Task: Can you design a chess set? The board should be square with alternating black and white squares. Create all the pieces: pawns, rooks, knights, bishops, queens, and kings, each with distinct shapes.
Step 4000:
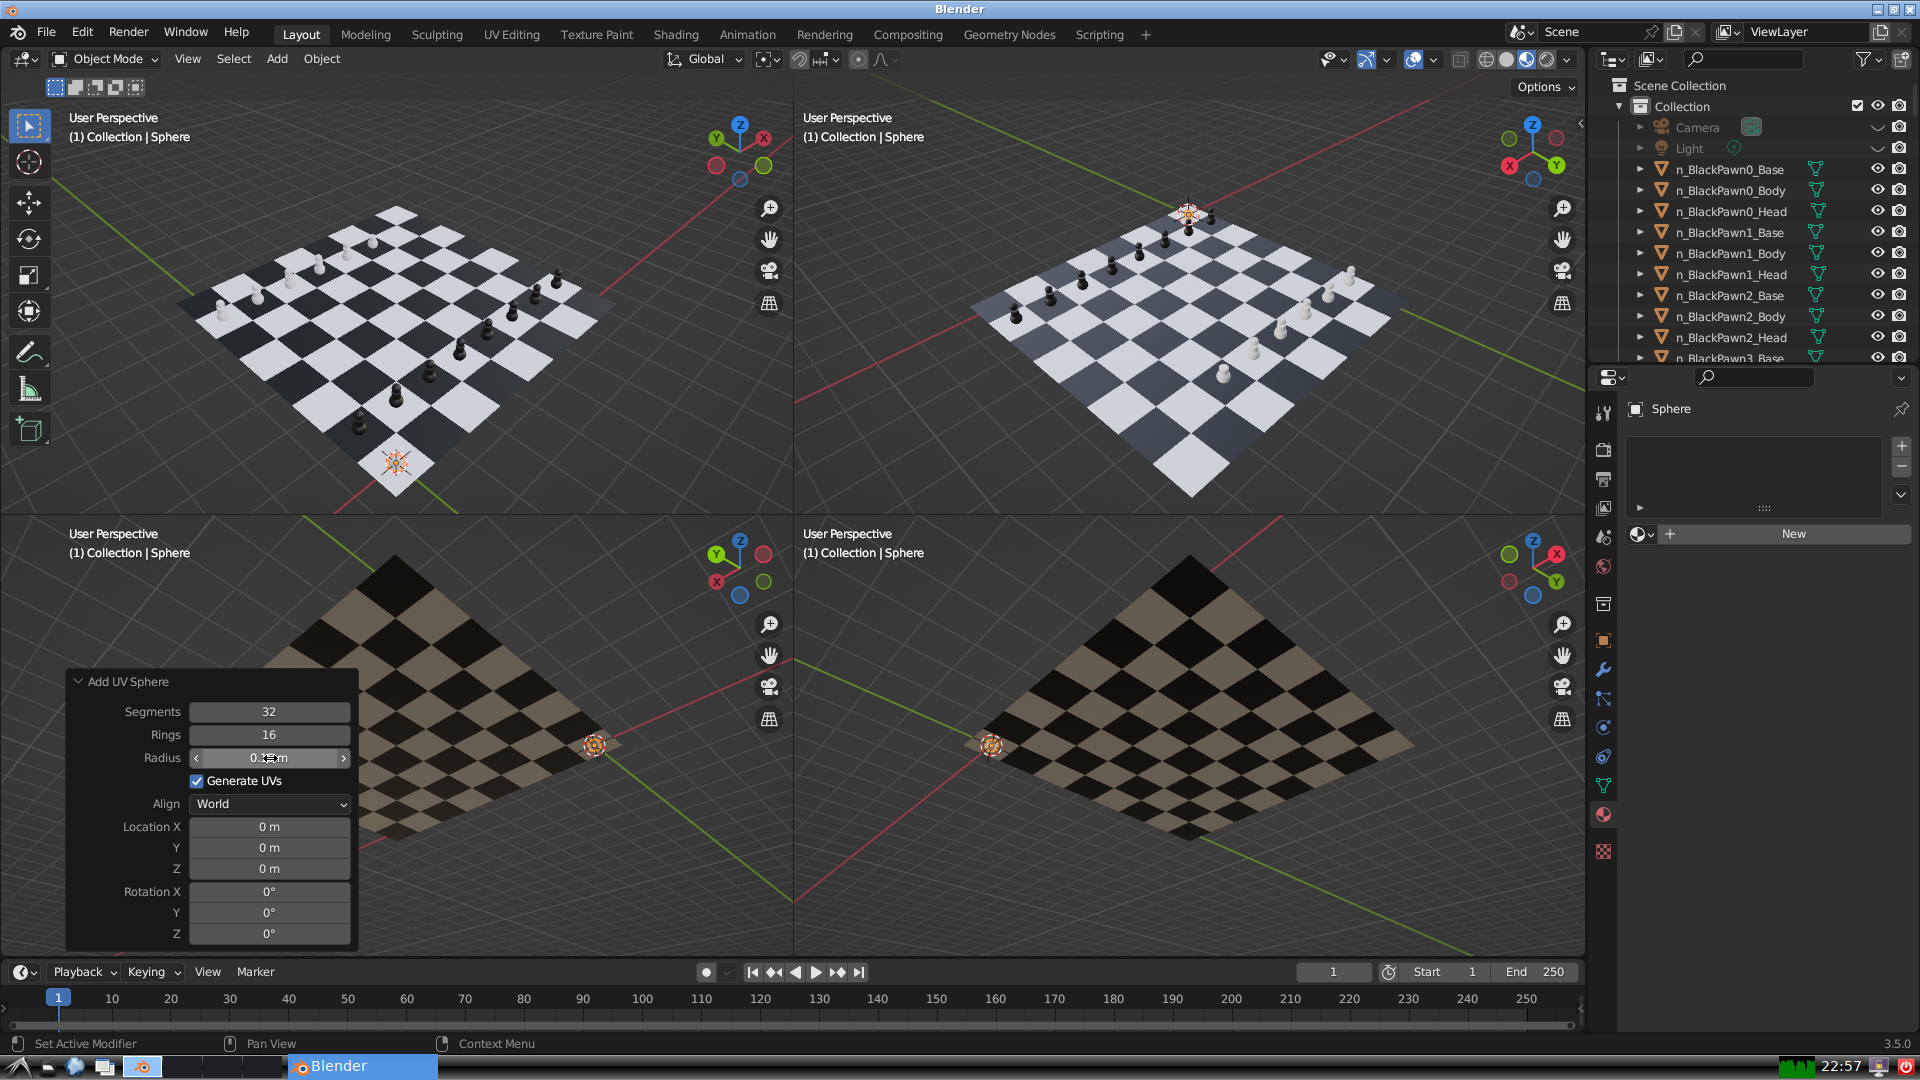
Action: click: no